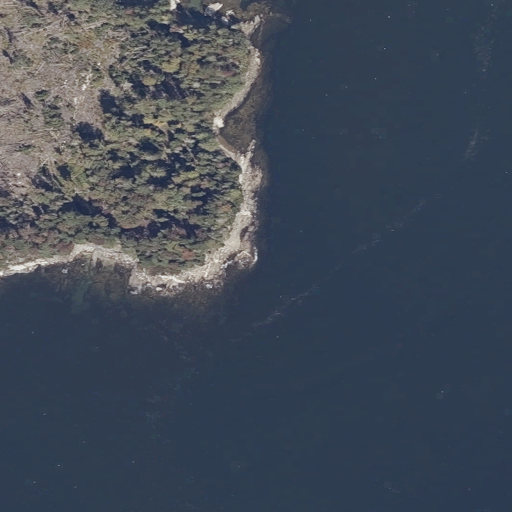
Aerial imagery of cape in Maine named East Cundy Point containing open water, evergreen forest, herbaceous wetlands, grassland, woody wetlands, and barren land